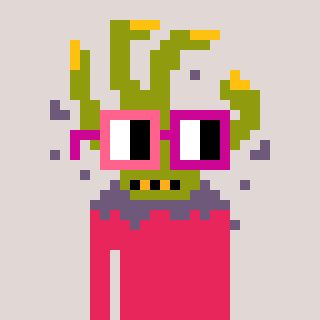
a pixel art character with square pink and red glasses, a zombie-hand-shaped head and a redpinkish-colored body on a warm background